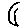
Label: moon